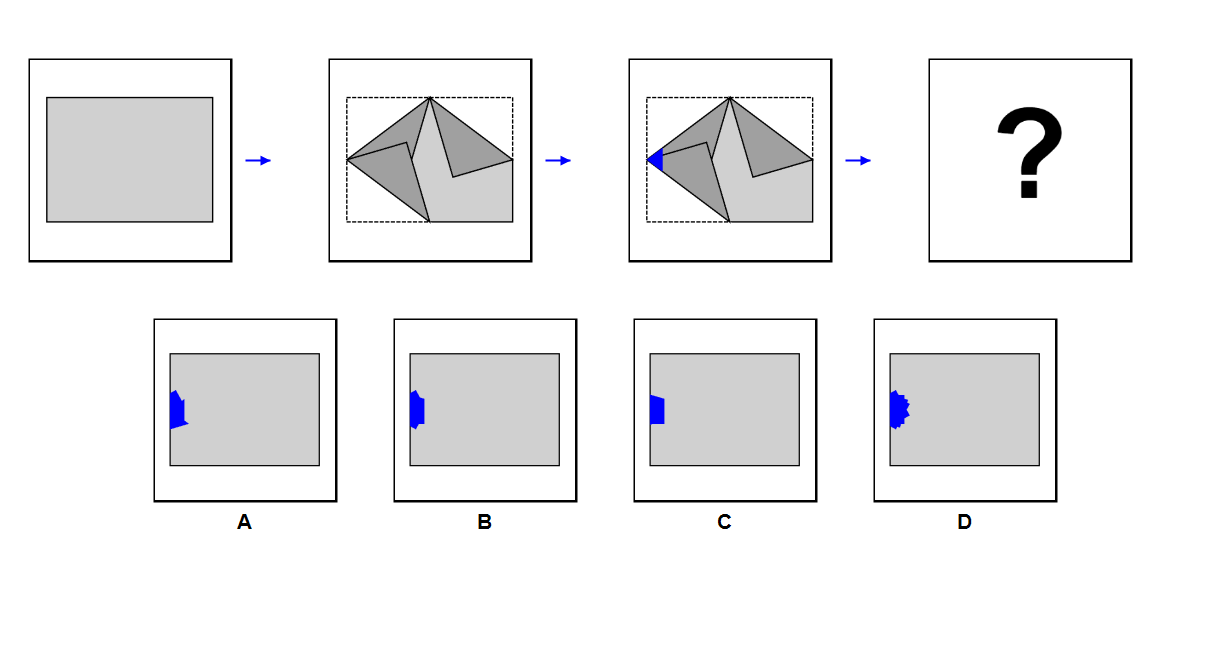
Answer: C